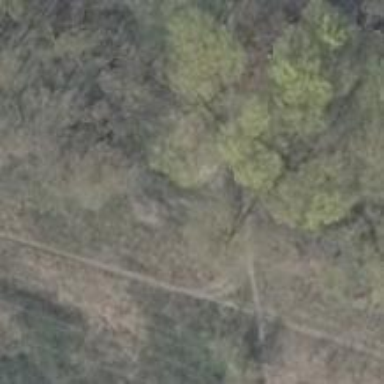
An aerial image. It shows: Path with grade 5 track type.